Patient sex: M
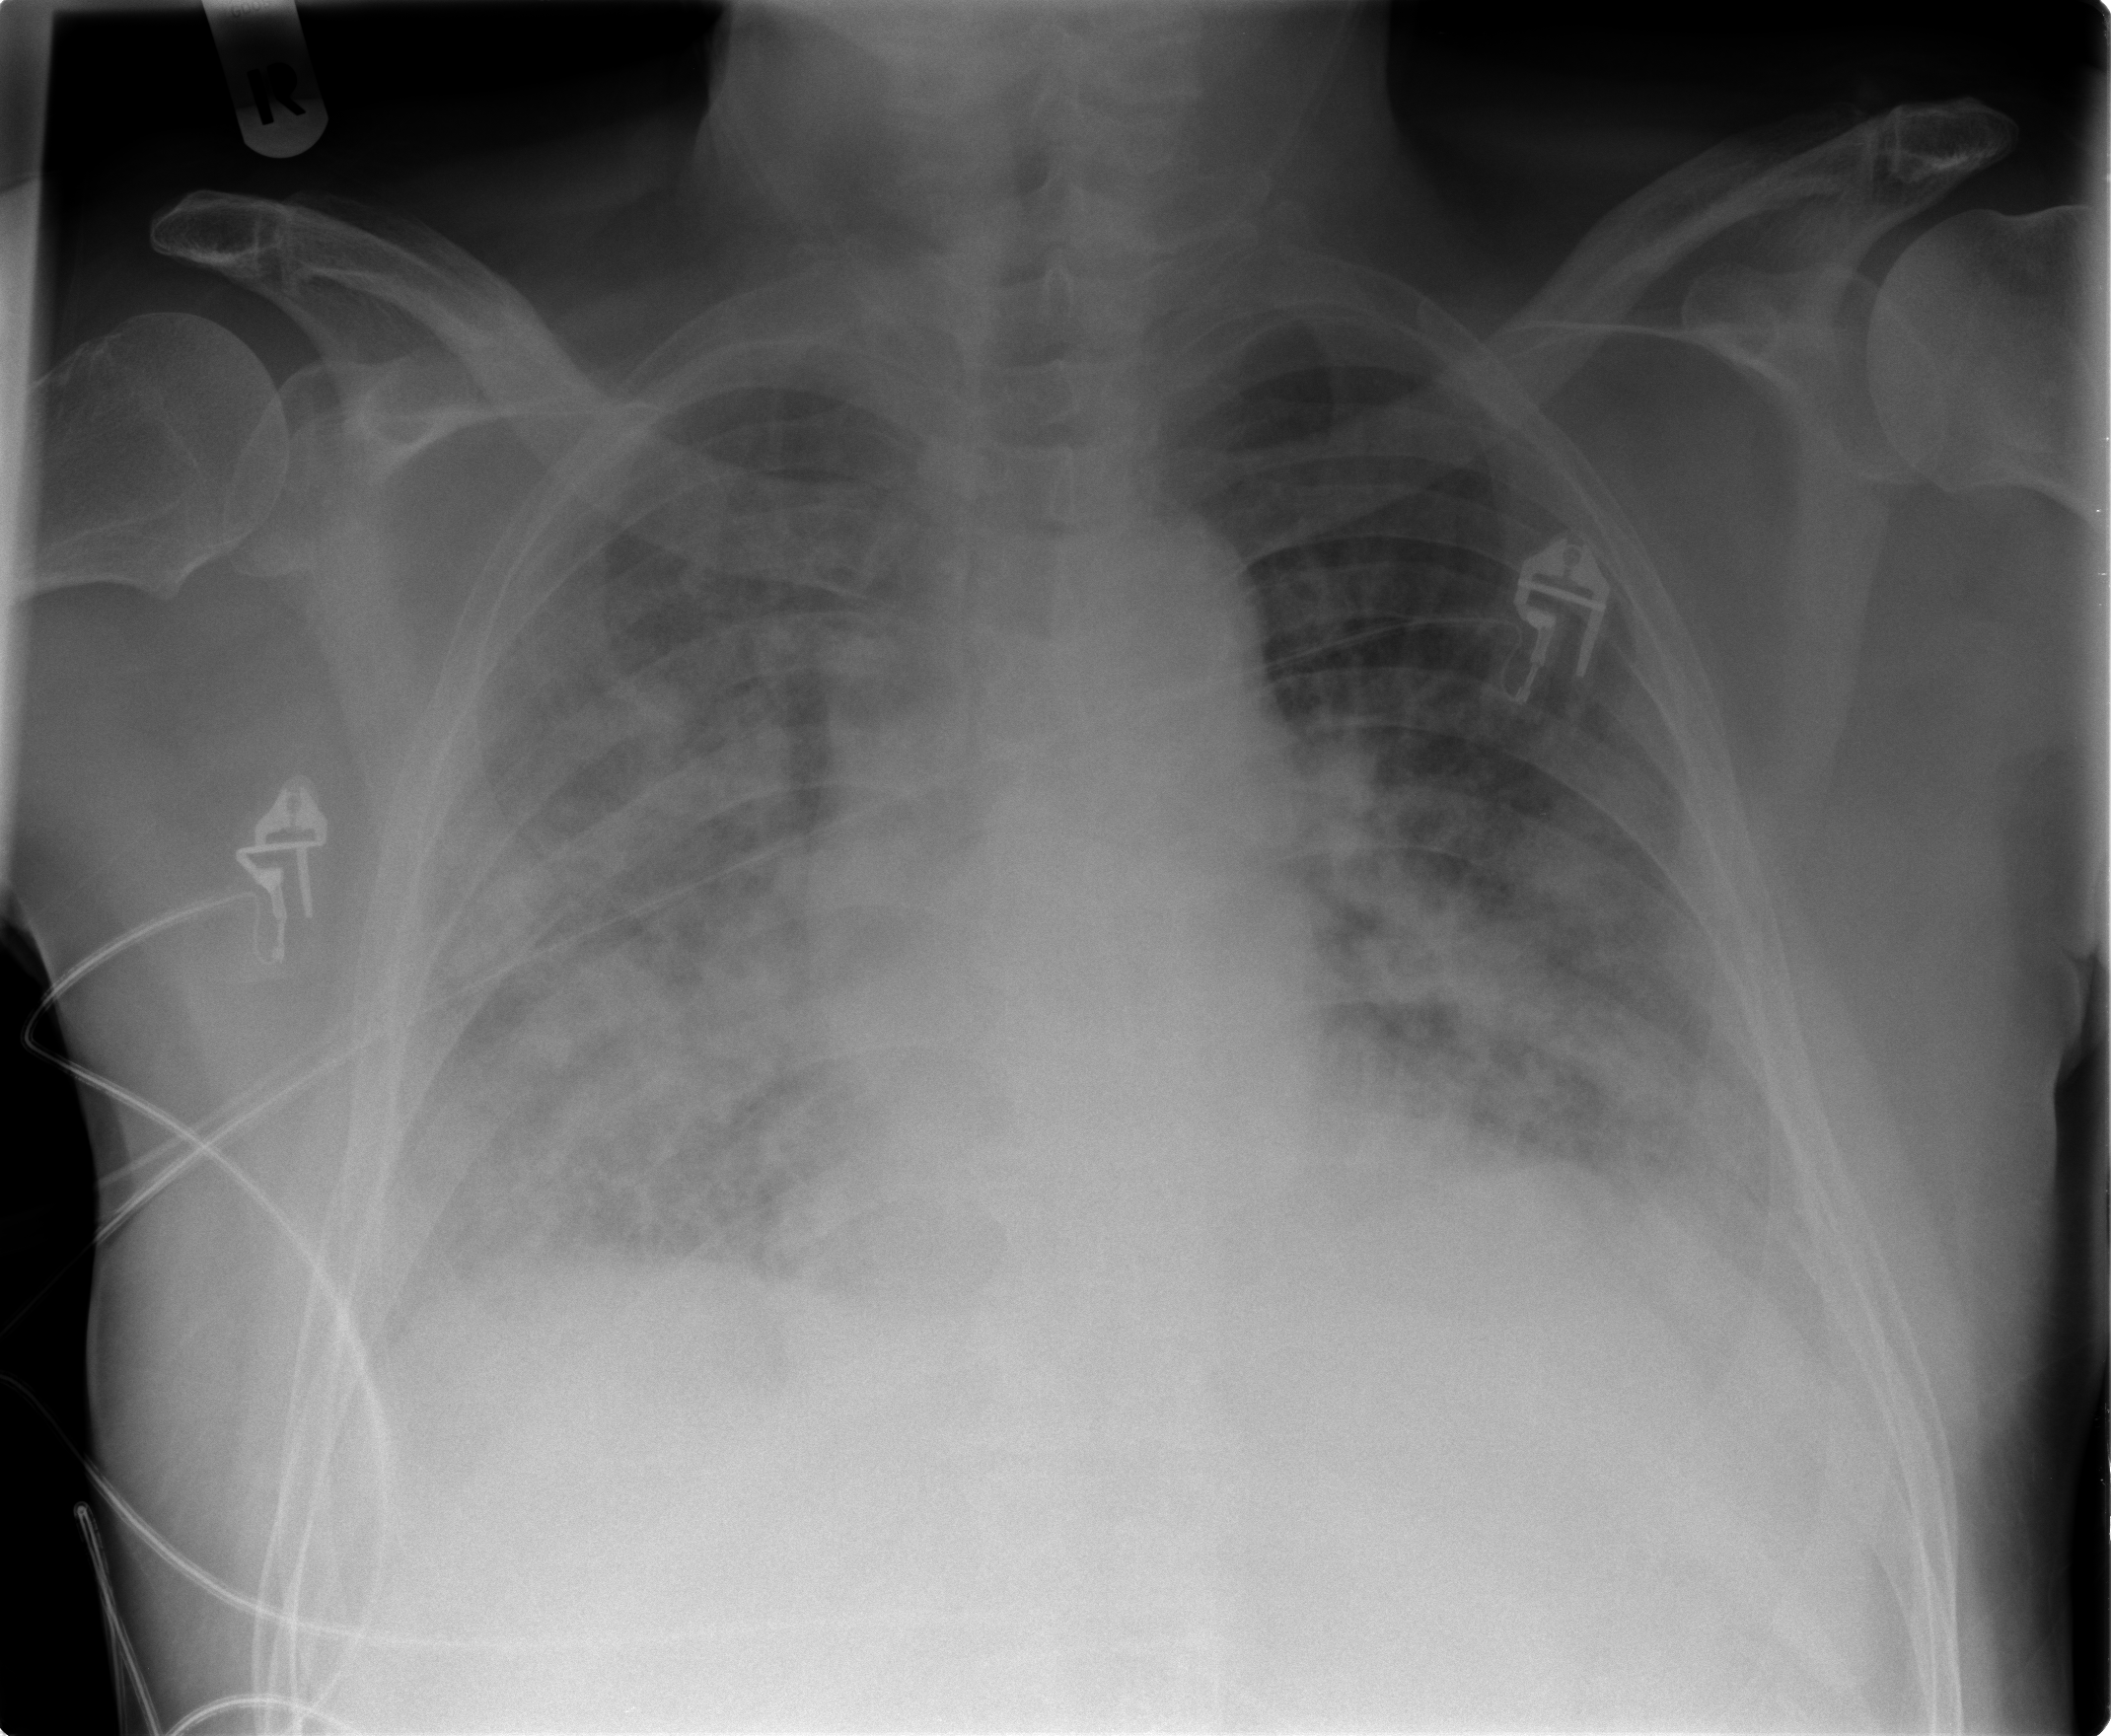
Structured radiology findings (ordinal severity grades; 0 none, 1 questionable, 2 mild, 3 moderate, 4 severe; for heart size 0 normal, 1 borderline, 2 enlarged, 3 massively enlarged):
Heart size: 0
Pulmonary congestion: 2
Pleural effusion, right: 2
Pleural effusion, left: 2
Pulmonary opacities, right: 3
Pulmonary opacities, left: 3
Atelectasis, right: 2
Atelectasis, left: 2